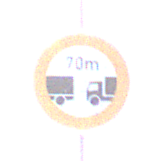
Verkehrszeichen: VerbotUnterschreitenMindestabstand
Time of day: SunriseSunset
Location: Outdoor (Nature)
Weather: Overcast
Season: NotSpecified
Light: Natural